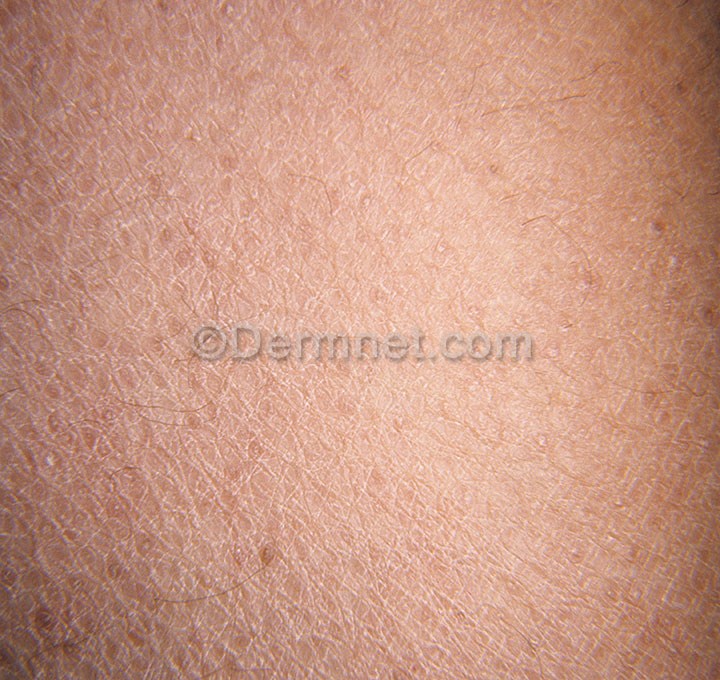
Disease: Atopic Dermatitis Photos